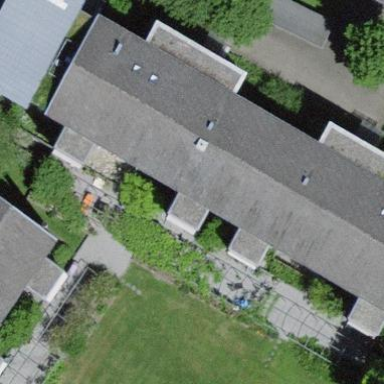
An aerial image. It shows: Building with gabled roof.